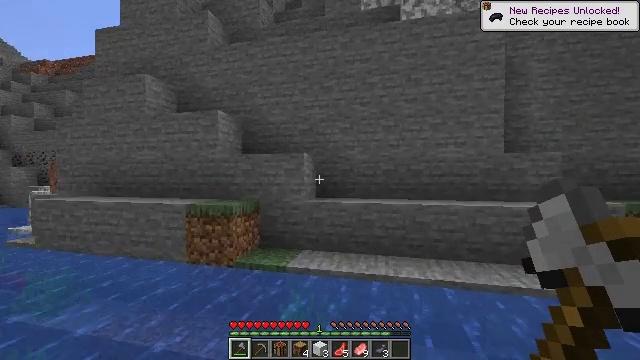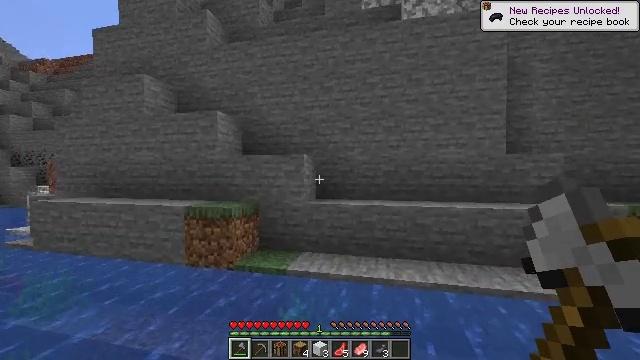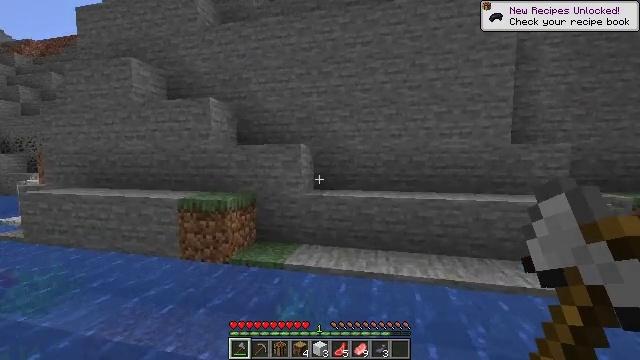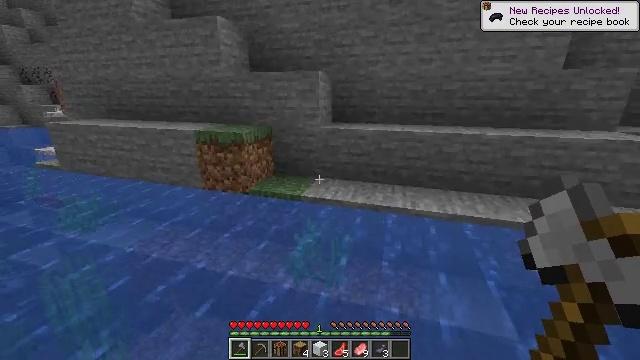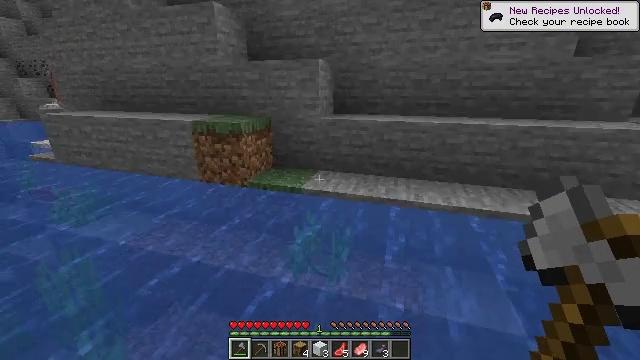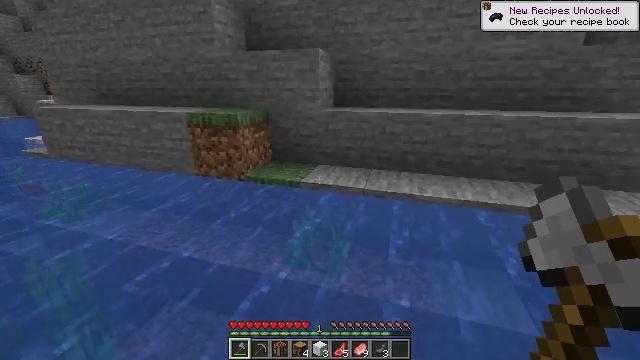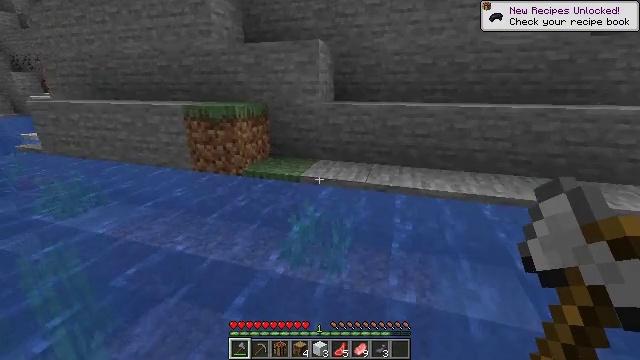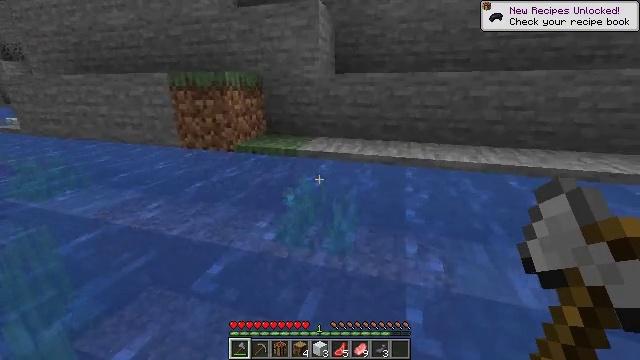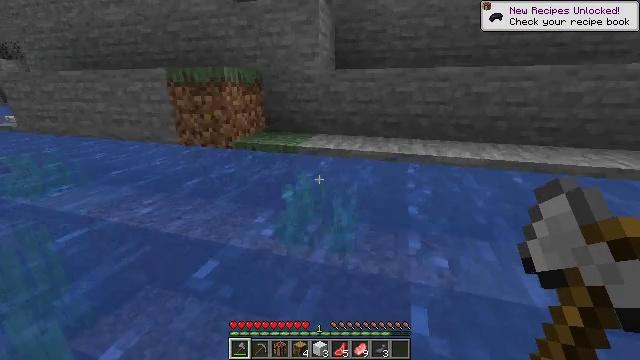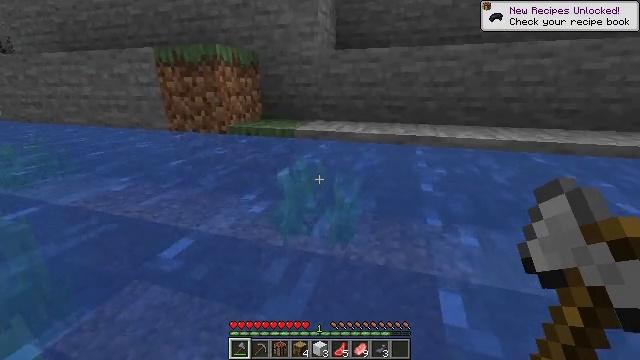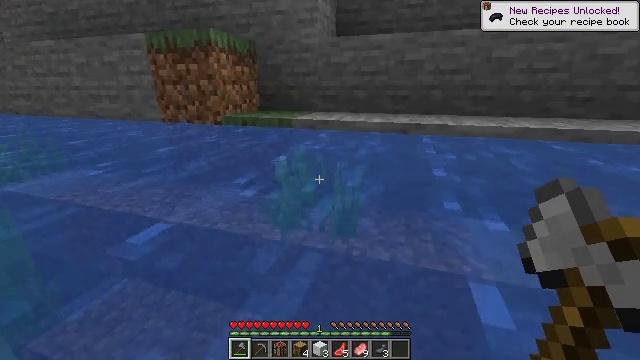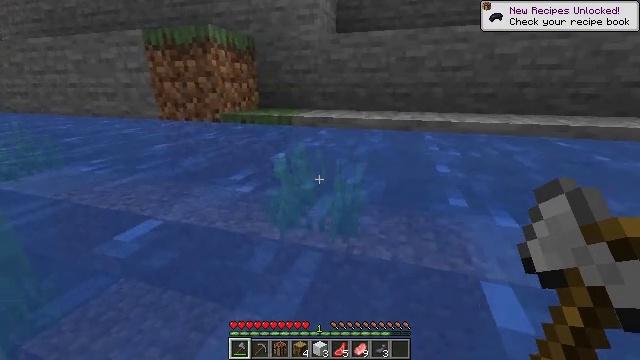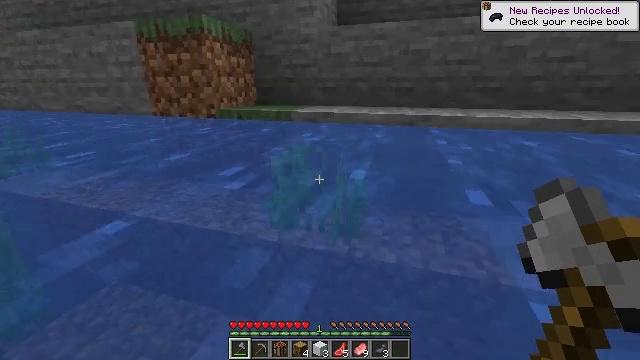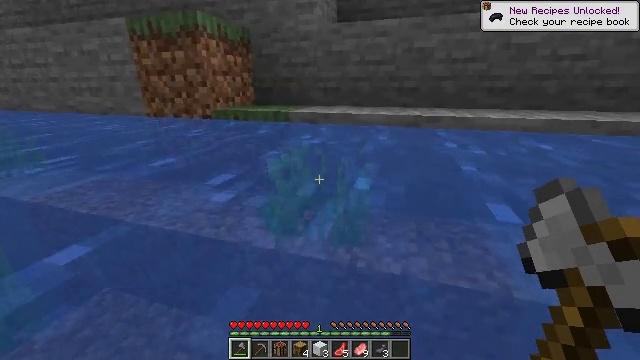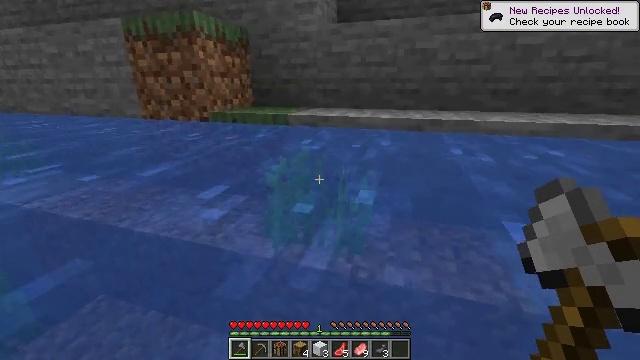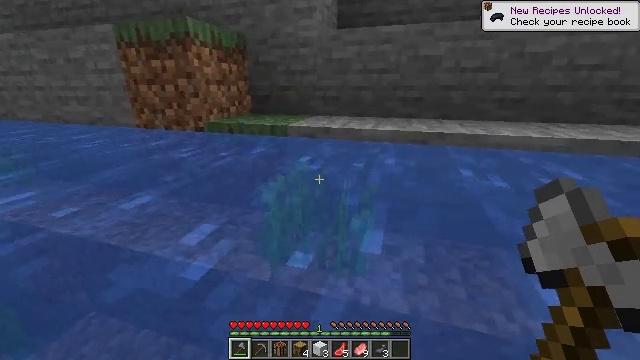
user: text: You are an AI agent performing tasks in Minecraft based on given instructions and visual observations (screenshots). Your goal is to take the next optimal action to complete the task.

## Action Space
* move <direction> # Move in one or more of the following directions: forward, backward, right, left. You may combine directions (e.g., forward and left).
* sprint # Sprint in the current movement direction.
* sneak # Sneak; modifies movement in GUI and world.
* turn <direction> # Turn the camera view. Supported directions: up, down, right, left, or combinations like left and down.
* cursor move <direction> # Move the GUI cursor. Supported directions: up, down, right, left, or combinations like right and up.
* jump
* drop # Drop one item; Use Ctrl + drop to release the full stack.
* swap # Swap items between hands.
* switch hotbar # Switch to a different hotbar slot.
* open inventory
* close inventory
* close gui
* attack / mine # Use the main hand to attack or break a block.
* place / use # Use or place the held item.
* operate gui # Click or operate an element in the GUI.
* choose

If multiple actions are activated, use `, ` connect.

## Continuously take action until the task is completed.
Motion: motion action
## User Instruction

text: Obtain black dye via the crafting process.
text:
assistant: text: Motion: move forward, jump
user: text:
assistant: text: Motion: move forward, turn down, jump
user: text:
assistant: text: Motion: move forward, turn left and down, jump
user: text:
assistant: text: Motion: move forward, jump
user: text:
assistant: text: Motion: move forward, jump
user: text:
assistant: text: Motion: move forward
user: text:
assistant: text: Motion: move forward
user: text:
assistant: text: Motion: move forward
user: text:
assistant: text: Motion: move forward
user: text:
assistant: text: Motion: move forward
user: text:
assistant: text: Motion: move forward, jump
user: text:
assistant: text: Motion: move forward, jump
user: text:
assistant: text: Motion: move forward, jump
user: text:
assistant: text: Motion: move forward, jump
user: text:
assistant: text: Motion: move forward, jump
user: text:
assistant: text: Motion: move forward, jump
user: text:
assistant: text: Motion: move forward, jump
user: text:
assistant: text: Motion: move forward, jump
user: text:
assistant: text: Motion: move forward, jump
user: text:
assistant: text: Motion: move forward, jump
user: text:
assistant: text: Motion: move forward, turn up, jump
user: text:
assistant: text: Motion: move forward, turn up, jump
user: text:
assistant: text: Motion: move forward, jump
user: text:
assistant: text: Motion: move forward, jump
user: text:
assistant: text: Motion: move forward, turn right and up, jump
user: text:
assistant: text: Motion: move forward, turn right and up, jump
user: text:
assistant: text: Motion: move forward, jump
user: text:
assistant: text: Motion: move forward, jump
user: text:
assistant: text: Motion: move forward, turn left and up, jump
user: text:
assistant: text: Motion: move forward, turn left, jump